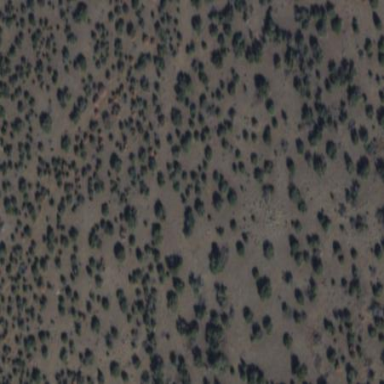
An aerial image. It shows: Patch of scrub vegetation.